The plot is a Hilbert-envelope spectrum of a rotating bearing's acceleration signal, annotated with the bearing's characteristic defect frequencies. What is the most likely bearing condition (normal, inner_race, outer_race, ball)?
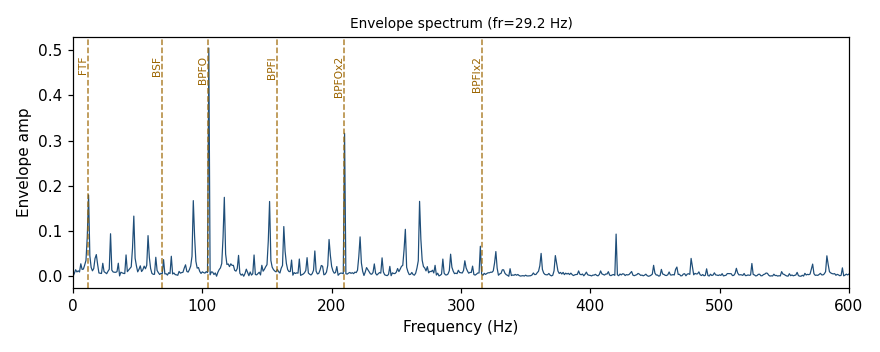
Answer: outer_race